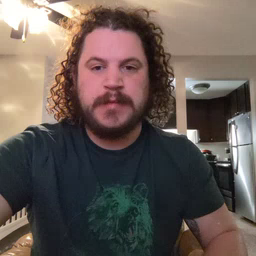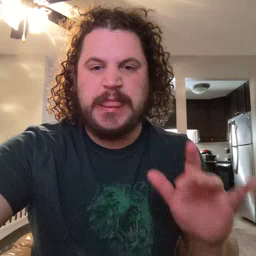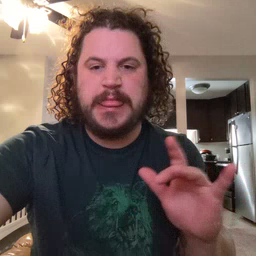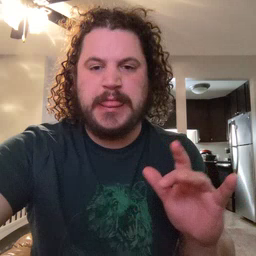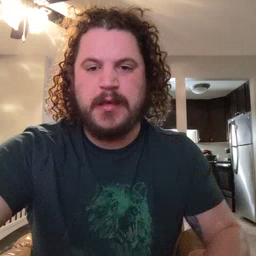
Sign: yucky